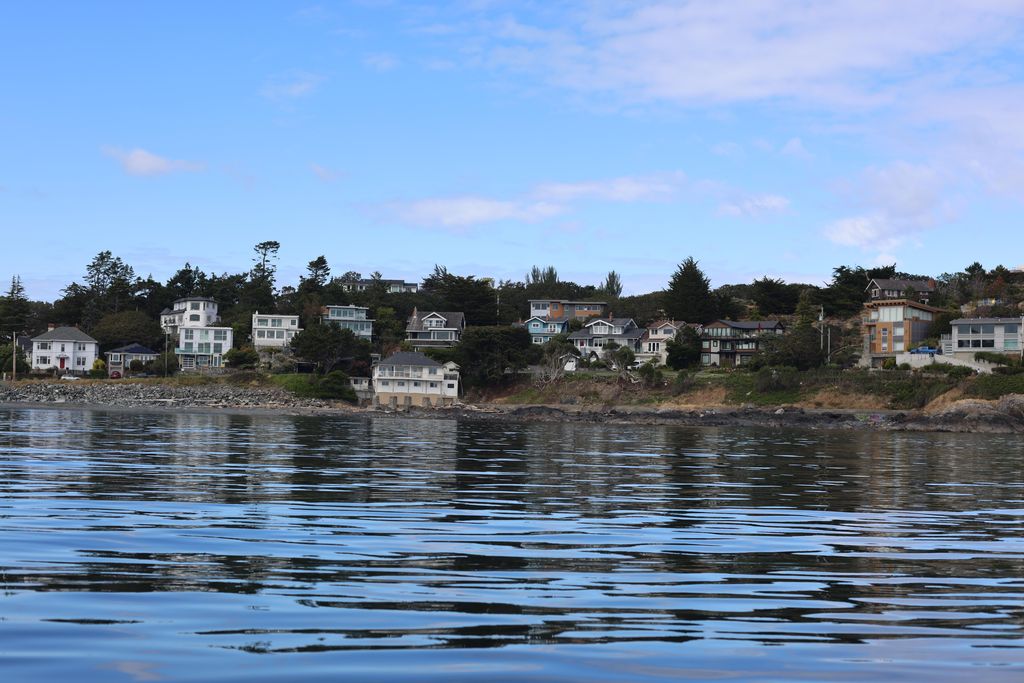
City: victoria